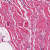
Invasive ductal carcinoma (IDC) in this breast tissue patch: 0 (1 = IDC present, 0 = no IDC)